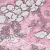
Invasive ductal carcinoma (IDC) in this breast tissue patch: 0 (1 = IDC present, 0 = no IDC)